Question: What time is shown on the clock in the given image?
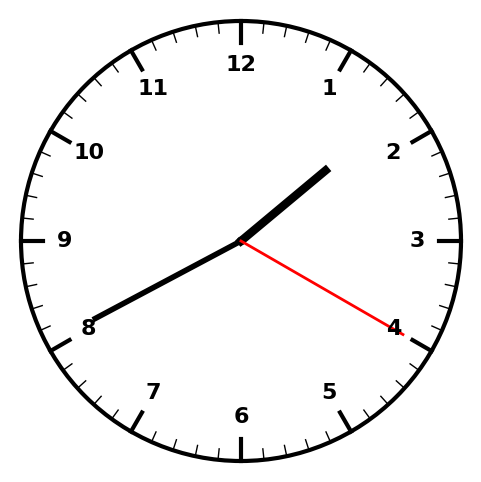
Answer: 01:40:20